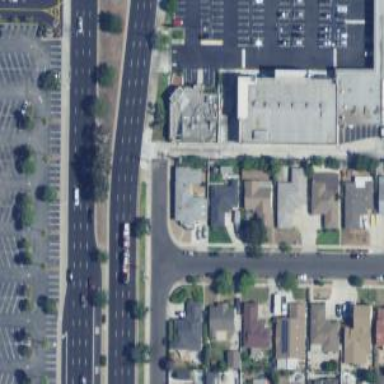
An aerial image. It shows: Service road with sidewalk on the left.